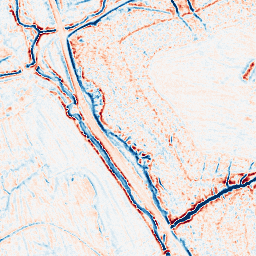
Category: edge_preserving
Decomposition family: bilateral
Decomposition parameters: d: 9
sigma_color: 150
sigma_space: 75
Upsampling method: sinc_hamming
Upsampling parameters: scale: 2
kernel_size: 8
Upsampling scale: 2